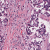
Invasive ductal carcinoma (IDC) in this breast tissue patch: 1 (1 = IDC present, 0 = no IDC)